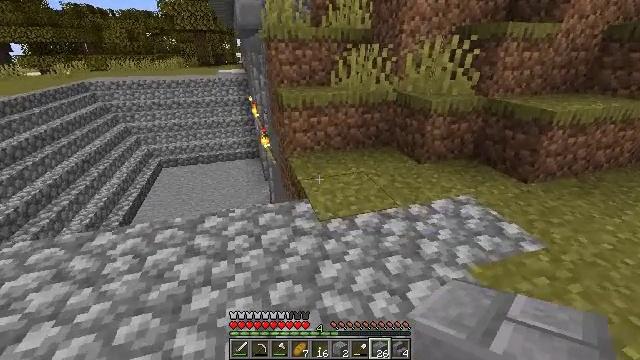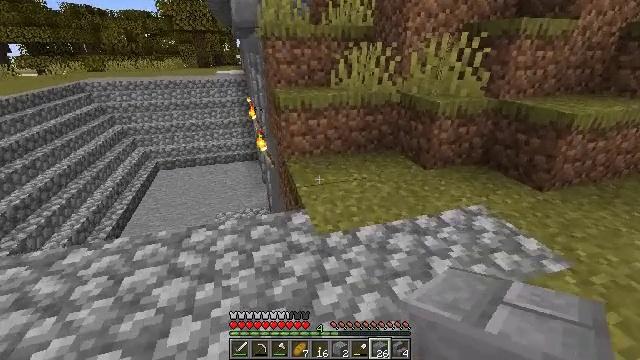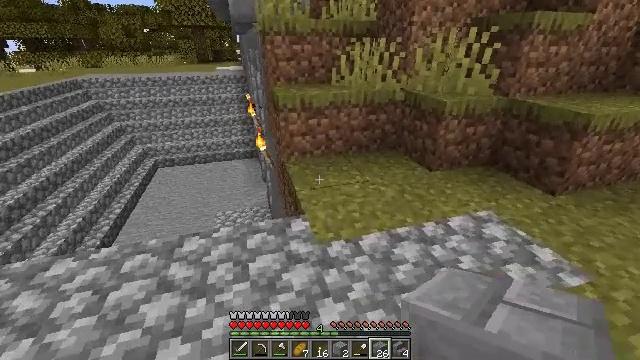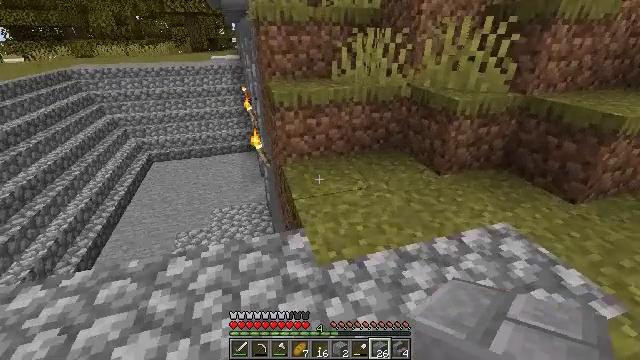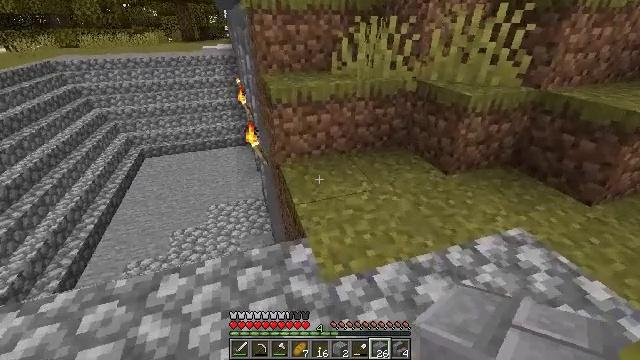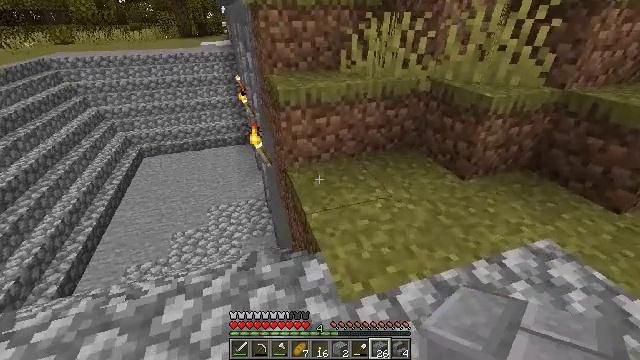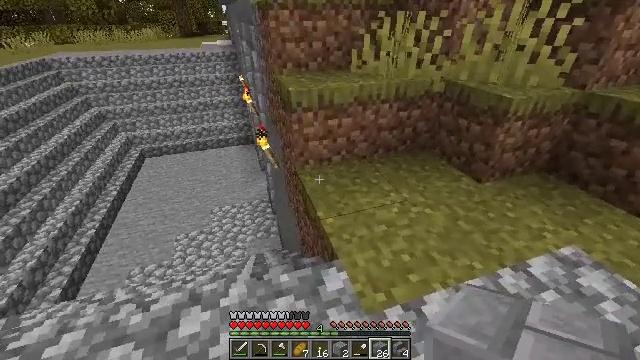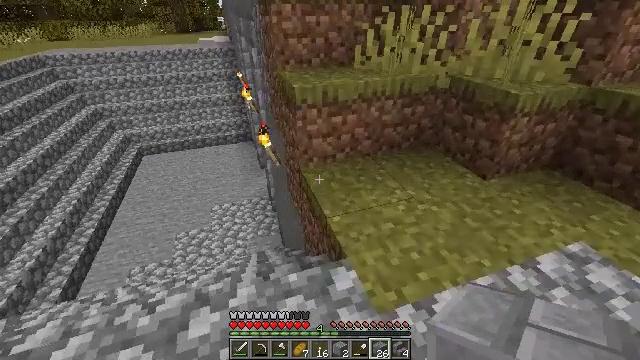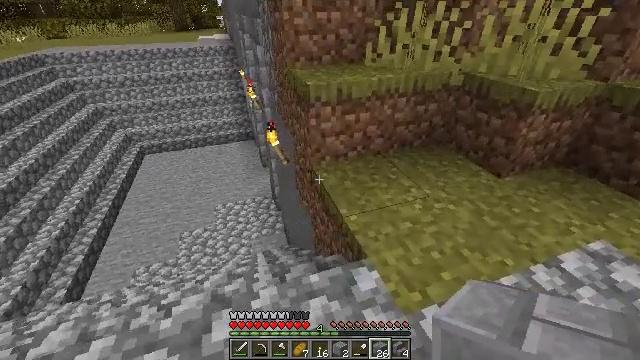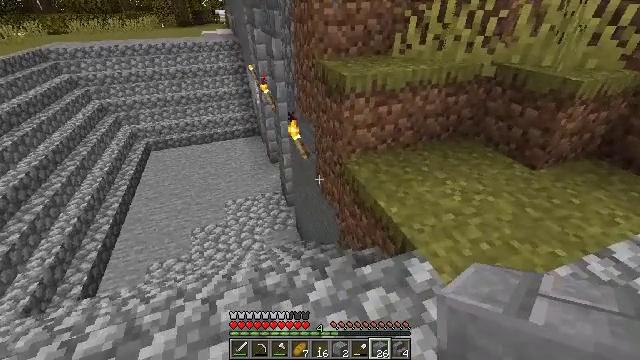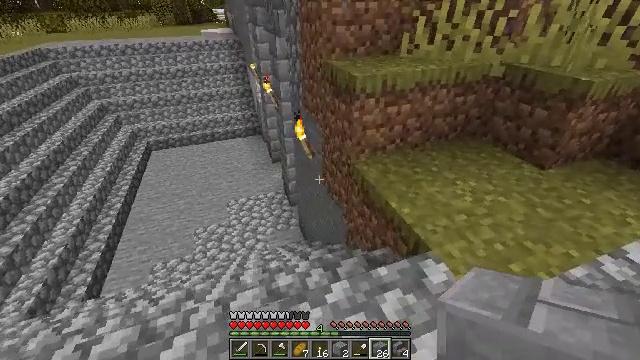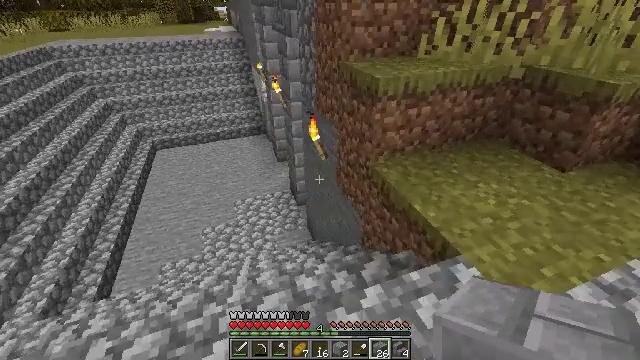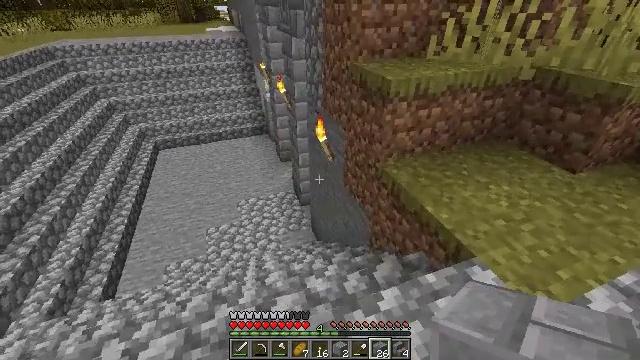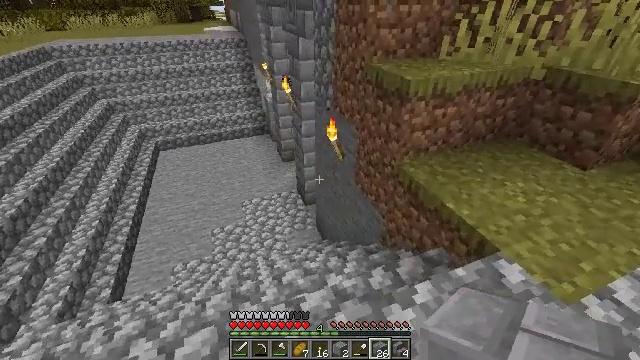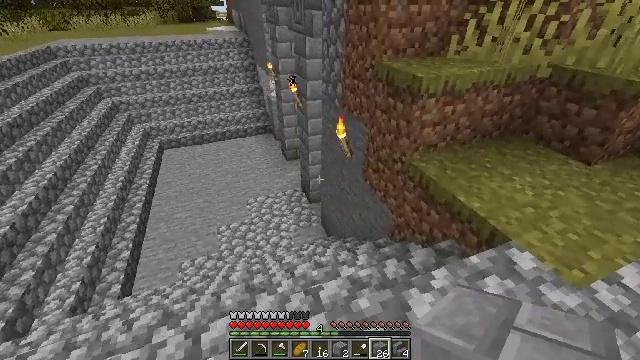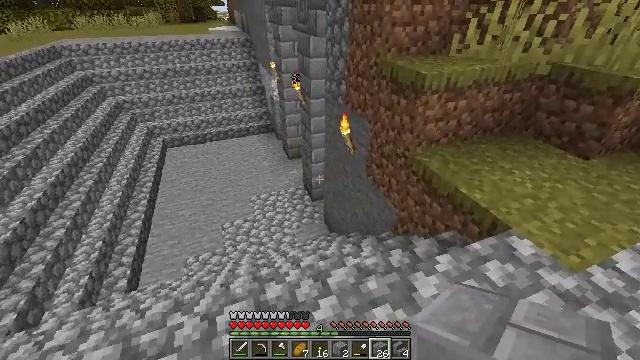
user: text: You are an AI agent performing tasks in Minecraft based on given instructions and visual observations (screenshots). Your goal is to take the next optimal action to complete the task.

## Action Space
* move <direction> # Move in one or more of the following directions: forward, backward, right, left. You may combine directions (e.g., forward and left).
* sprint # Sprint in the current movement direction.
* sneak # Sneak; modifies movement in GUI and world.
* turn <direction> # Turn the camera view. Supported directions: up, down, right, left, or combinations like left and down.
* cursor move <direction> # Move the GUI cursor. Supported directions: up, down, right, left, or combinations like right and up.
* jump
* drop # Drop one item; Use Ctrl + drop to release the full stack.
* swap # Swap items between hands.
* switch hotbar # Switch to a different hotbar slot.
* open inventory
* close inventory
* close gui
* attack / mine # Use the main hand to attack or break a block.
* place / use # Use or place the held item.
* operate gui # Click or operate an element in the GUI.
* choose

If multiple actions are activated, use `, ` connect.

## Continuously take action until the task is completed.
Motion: motion action
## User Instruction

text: Convert granite into polished granite at the crafting table.
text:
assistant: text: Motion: move forward
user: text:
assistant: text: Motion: move forward
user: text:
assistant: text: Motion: move forward, turn down
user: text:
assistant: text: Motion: move forward and move left, turn right and down
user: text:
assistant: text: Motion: move forward and move left
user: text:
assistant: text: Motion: move left
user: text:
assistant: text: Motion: move left
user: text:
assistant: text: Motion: move left
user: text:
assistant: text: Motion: move left
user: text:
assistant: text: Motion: move left
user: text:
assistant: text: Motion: move left
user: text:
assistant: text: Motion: move left
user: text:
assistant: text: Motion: move back and move left, turn right
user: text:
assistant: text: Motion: move back and move left
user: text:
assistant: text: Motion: move back
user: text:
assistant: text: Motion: move back
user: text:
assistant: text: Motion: move back, turn right
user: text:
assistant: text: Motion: move back
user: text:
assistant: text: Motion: move back, turn right
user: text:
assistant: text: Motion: move back, turn right
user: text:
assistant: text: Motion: move back, turn right and up
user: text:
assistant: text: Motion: move back and move left, turn right and up
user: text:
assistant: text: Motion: move left, turn right
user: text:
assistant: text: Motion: move left, turn right
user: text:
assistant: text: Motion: move left, turn right
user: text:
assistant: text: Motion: move left, turn right
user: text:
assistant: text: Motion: move left
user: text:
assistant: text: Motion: move left
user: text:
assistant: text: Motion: move left
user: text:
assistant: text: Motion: move left